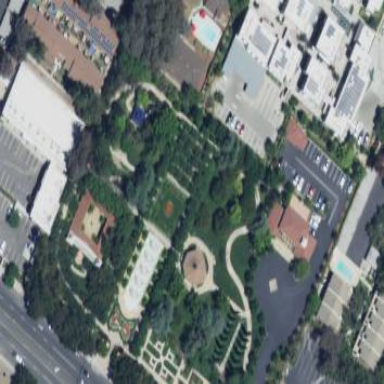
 typically filled with variety of plant species."